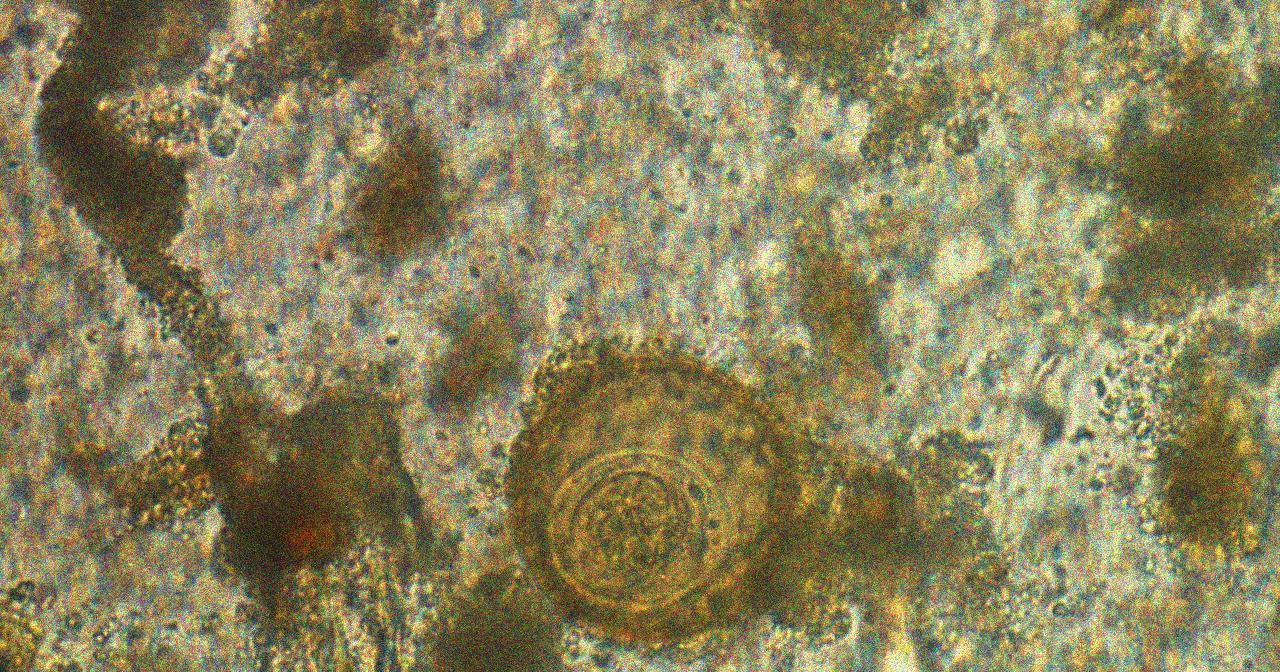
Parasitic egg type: Hymenolepis diminuta